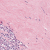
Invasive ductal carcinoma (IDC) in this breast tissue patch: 1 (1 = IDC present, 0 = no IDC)